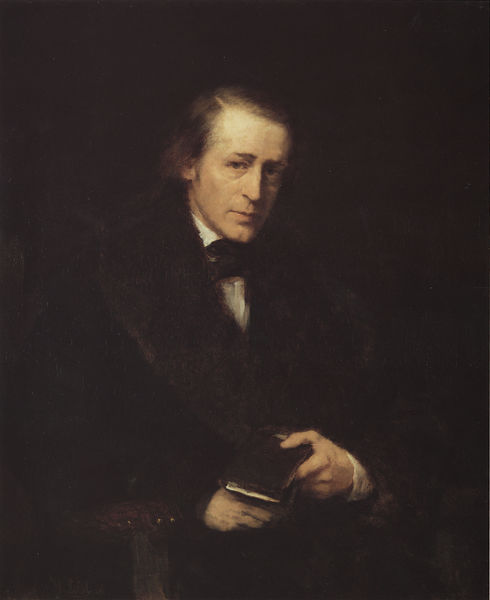
Titel: Bildnis des Kaufmanns Ernst Schoenlin
Künstler: Wilhelm Maria Hubertus Leibl
Standort: Karlsruhe
Institution: Staatliche Kunsthalle
Schlagwörter: dunkel, gemälde, hand, himmel, kopf, mann, schatten, wasser, weiß, cezanne, fluss, frauen, sitzen, braun, dunkelbraun, elegant, finger, haar, hell, hintergrund, licht, mund, männer, nase, ohr, profil, renoir, schwarz, stirn, stuhl, blick, haus, hund, rock, schleife, alt, blond, hemd, augen, barock, gesicht, halten, kleidung, kragen, mensch, pelz, ärmel, bildnis, herr, hände, portrait, porträt, öl, dunkelheit, haare, halbfigur, mantel, sessel, sitzend, augenbrauen, kontrast, scheitel, traurig, fell, armlehne, düster, alter mann, lehrer, berge, ölgemälde, polster, krawatte, monet, dichter, ernst, seitenscheitel, lesen, manet, nachdenklich, knöpfe, fleige, fliege, selbstporträt, hell dunkel, buch, künstler, bürger, selbstbildnis, manschetten, dunkler hintergrund, bildniss, heft, pelzkragen, pelzmantel, rasiert, portät, dreiviertelporträt, malerisch, mittelalter, bauernhaus, halbkörper, prozession, hochzeit, gelehrter, chiaroscuro, porträ, ernsthaft, gebetbuch, rembrant, fronleichnam, bauernhochzeit, adliger, rembranth